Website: apple-inc
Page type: receipt
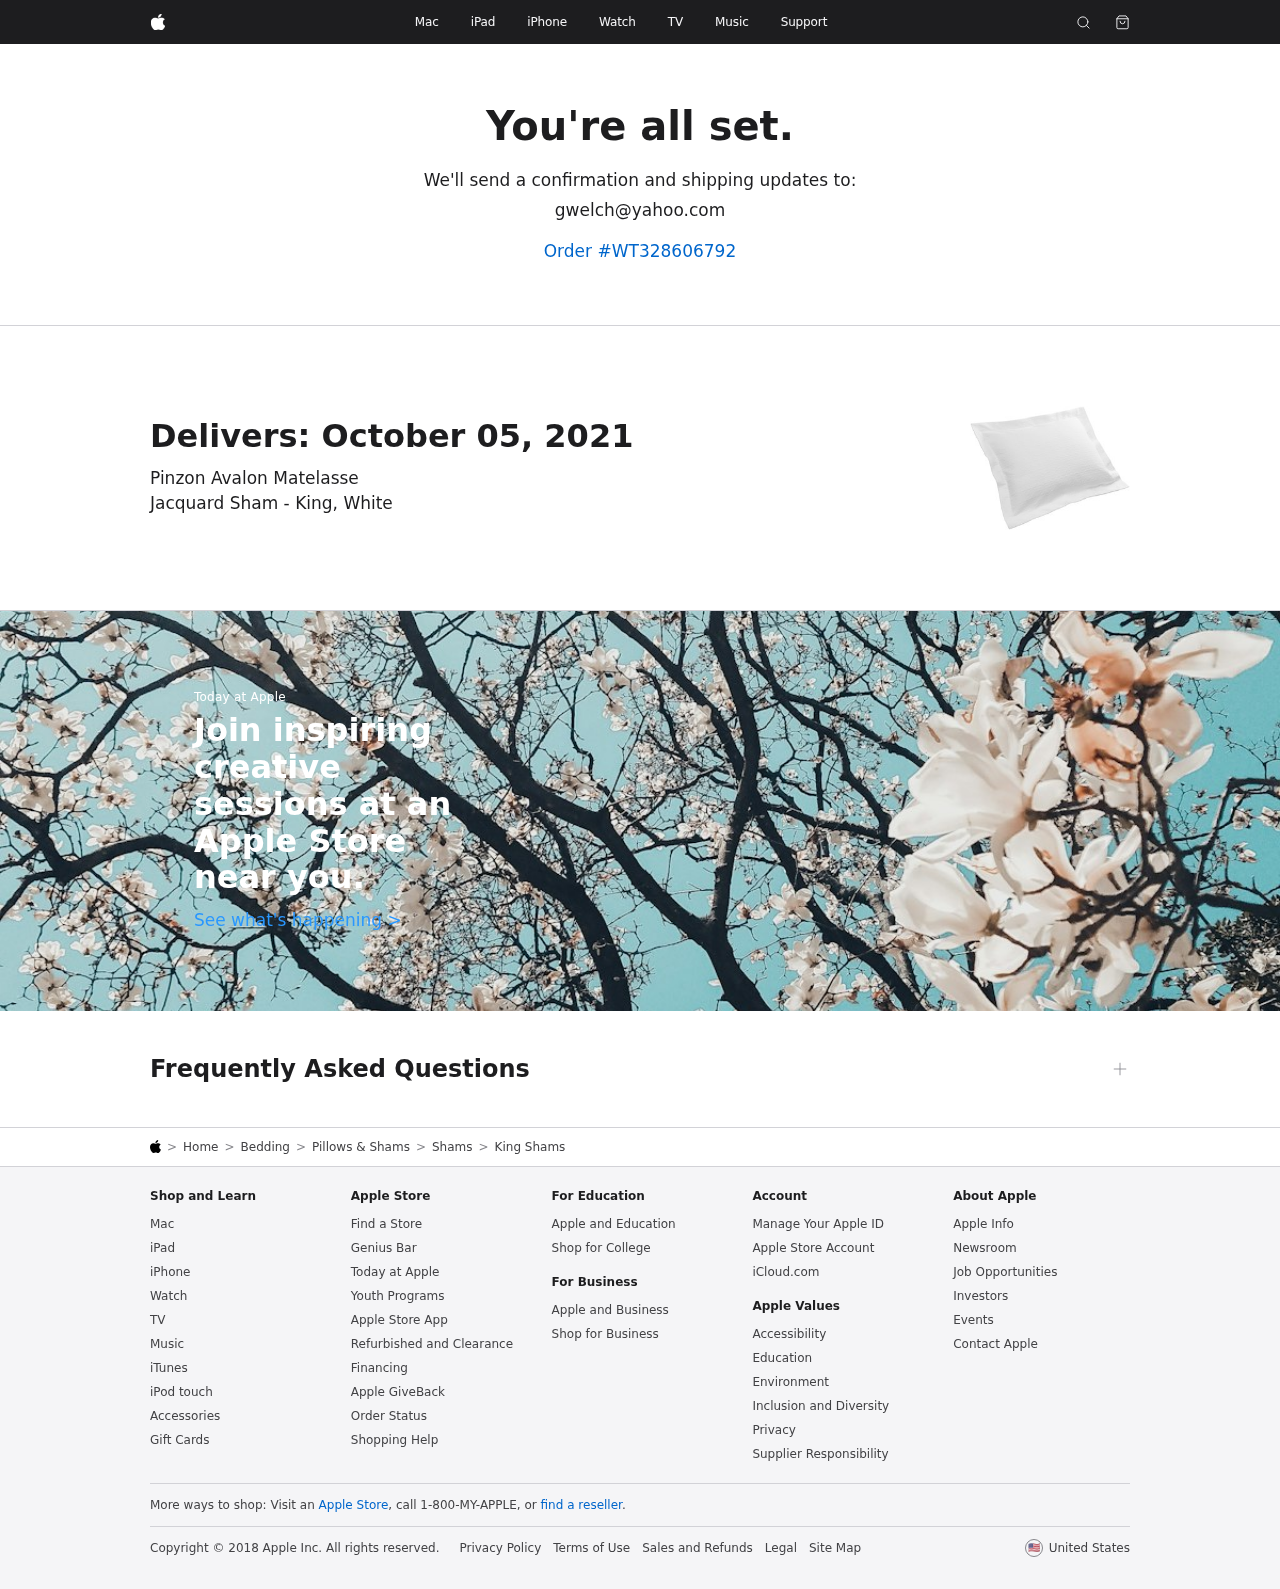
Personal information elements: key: PII_EMAIL
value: gwelch@yahoo.com
Product elements: key: PRODUCT1_BREADCRUMB
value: Home
Bedding
Pillows & Shams
Shams
King Shams
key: PRODUCT1_NAME
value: Pinzon Avalon Matelasse Jacquard Sham - King, White
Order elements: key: ORDER_ID
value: Order #WT328606792
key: ORDER_DELIVERY_DATE
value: October 05, 2021